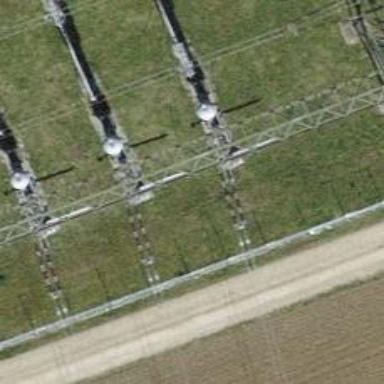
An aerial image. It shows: Power line with three cables leading to substation.